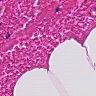
Metastatic tissue present: no